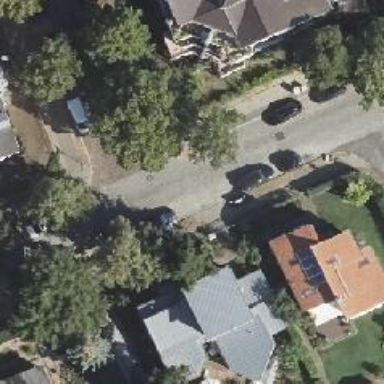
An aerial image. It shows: Residential road with sidewalks on both sides. The parking lanes are parallel to the road.